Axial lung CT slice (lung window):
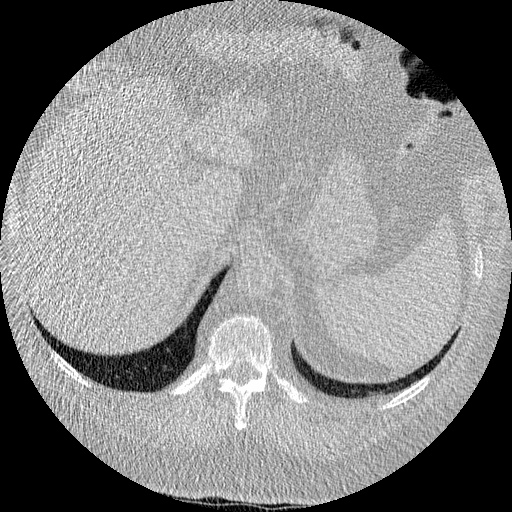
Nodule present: no